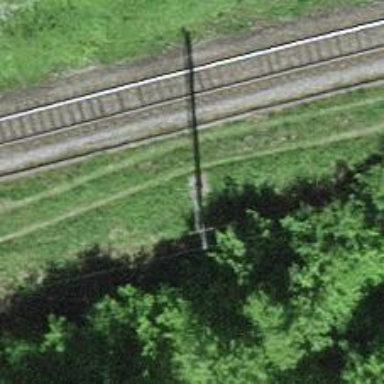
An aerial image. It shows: Power line in the image.